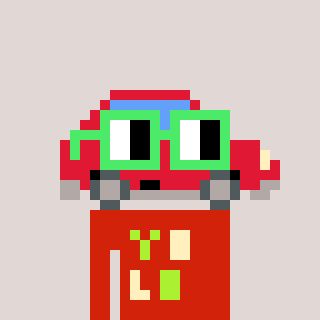
a pixel art character with square light green glasses, a car-shaped head and a red-colored body on a warm background